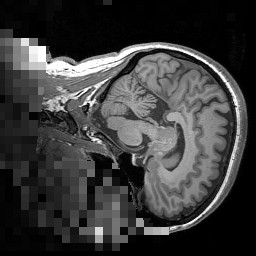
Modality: T1w
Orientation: sagittal
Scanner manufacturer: siemens
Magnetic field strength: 3 T
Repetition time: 1.5 s
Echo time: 0.00291 s